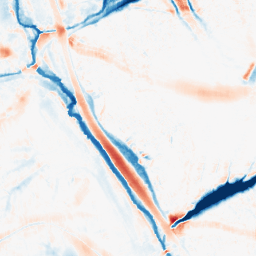
Category: morphological
Decomposition family: morphological_ellipse
Decomposition parameters: operation: average
width: 30
height: 30
Upsampling method: linear_exact
Upsampling parameters: scale: 4
Upsampling scale: 4